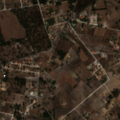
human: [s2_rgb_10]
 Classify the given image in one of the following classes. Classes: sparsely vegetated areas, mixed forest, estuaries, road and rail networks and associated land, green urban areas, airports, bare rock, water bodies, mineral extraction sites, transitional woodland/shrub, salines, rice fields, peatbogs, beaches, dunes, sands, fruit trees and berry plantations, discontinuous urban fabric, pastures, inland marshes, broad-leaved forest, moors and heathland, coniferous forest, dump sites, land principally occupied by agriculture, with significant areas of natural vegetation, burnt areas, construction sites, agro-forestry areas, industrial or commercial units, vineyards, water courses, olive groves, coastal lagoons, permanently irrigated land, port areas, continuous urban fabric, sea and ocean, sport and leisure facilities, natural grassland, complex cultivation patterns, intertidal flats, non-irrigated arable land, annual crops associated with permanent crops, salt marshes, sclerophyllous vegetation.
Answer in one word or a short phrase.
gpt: discontinuous urban fabric, industrial or commercial units, complex cultivation patterns, land principally occupied by agriculture, with significant areas of natural vegetation